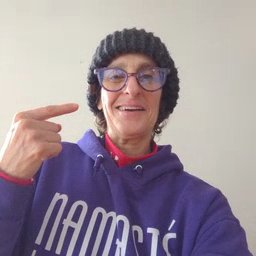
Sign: smile